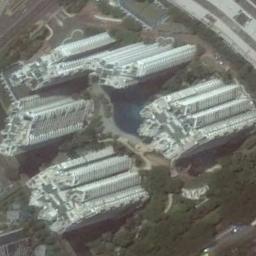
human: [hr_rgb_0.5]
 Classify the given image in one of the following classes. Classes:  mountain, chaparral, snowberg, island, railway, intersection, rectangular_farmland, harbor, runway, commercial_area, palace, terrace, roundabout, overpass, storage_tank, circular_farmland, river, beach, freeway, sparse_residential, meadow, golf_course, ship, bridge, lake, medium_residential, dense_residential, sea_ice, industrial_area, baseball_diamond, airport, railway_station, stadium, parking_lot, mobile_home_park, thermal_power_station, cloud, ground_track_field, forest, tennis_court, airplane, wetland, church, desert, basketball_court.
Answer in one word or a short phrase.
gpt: commercial_area